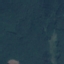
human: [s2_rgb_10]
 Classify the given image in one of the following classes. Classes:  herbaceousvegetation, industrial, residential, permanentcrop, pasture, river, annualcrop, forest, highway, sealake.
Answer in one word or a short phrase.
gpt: Forest